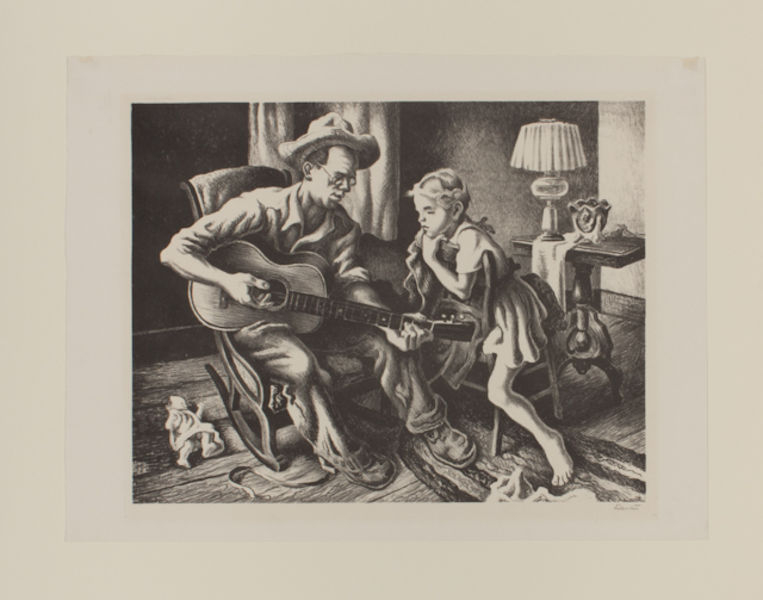
Titel: The Music Lesson
Künstler: Thomas Hart Benton
Standort: Amherst (Massachusetts, USA)
Institution: Mead Art Museum, Amherst College
Schlagwörter: chair, curtain, hat, lamp, white, arm, black, carpet, dress, nose, room, table, woman, print, floor, vase, wooden, wood, man, ear, girl, child, drawing, black and white, mouth, glasses, sketch, boots, clock, rural, instrument, music, family, foot, pants, shoes, pencil, lips, lithograph, playing, father, forehead, son, daughter, guitar, listen, listening, singing, rocking chair, inside, emotion, hait, doll, rocker, firl, teacher, song, americana, wooden floor, istening, thomas hart benton, folk song, regionalis, regionalist